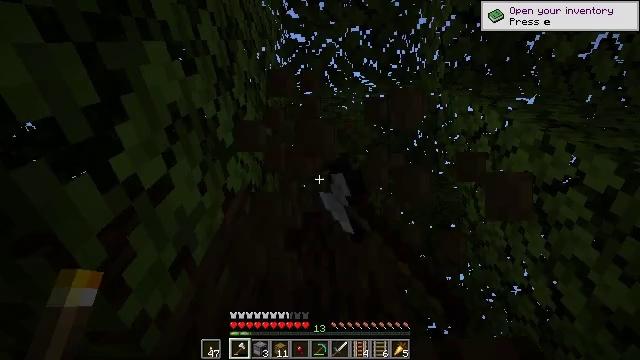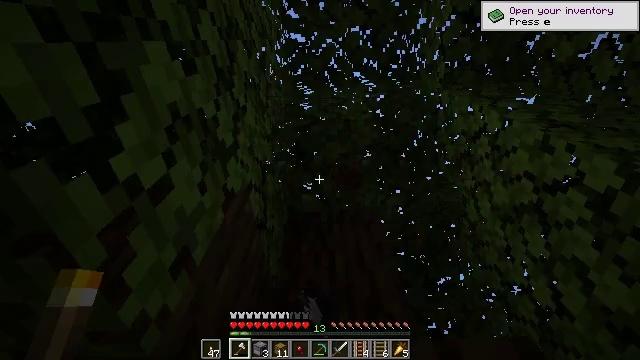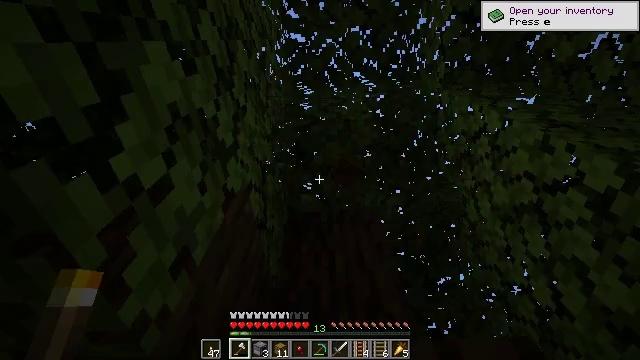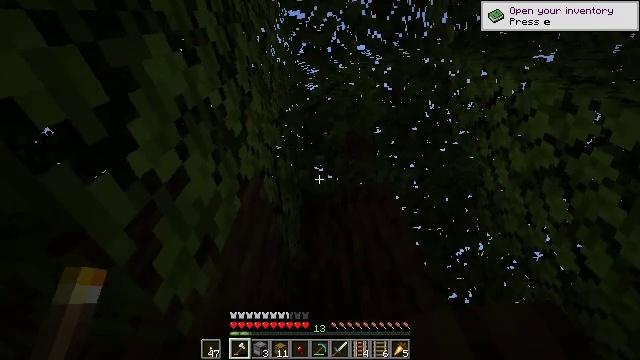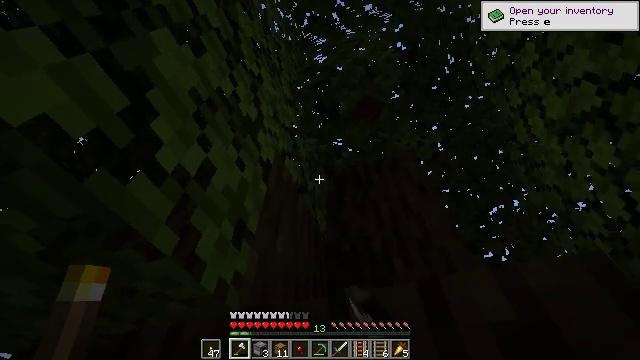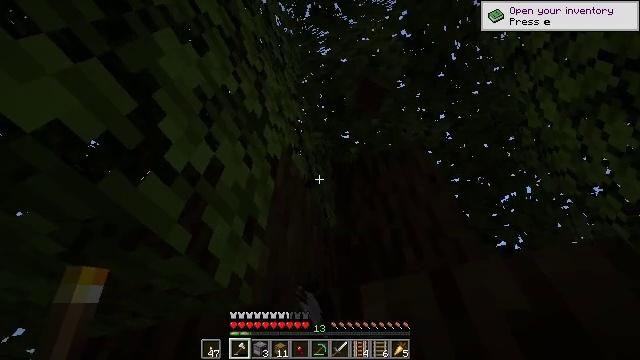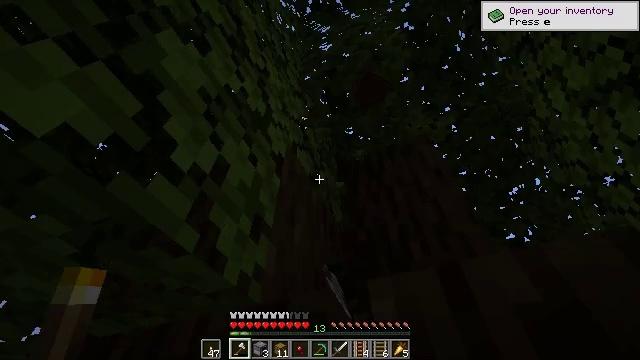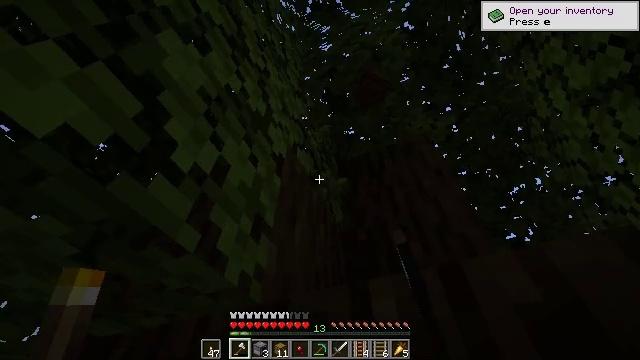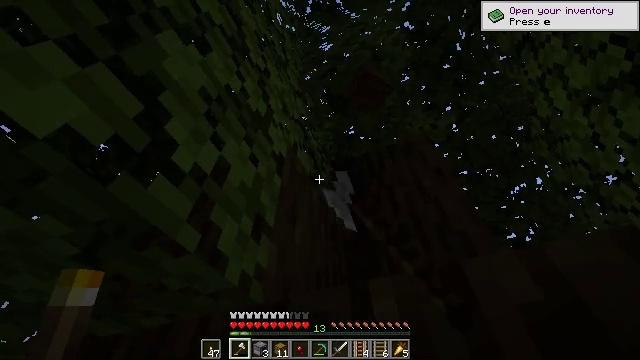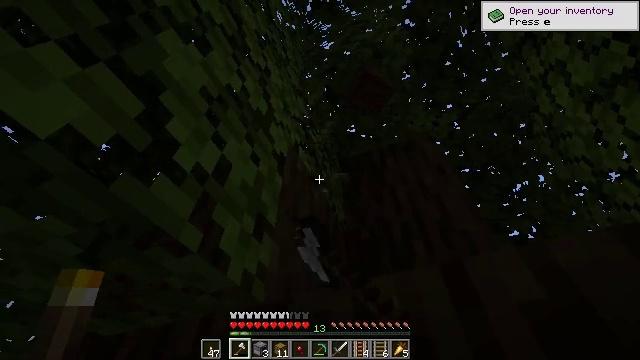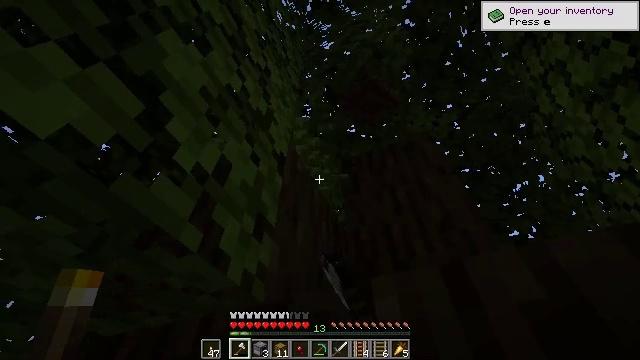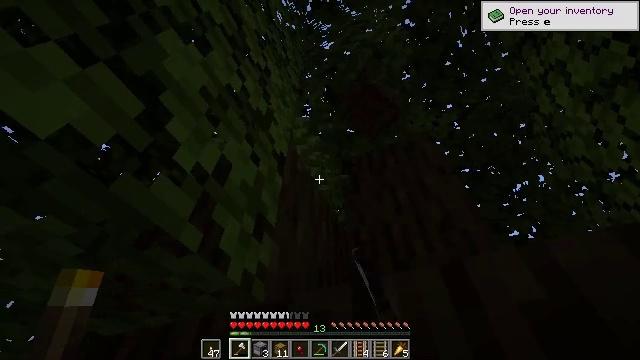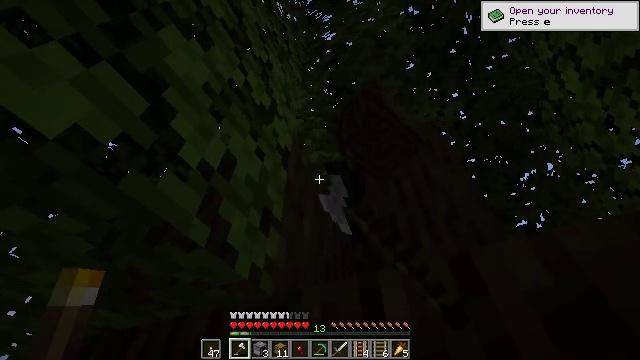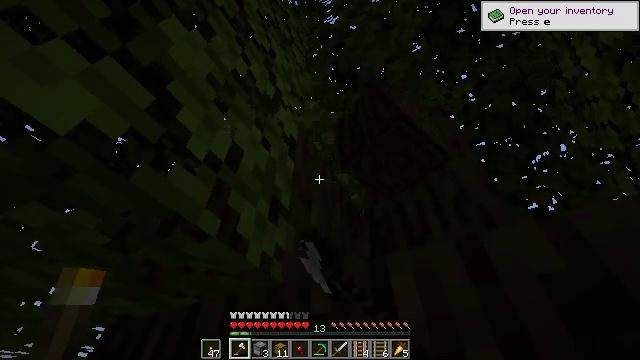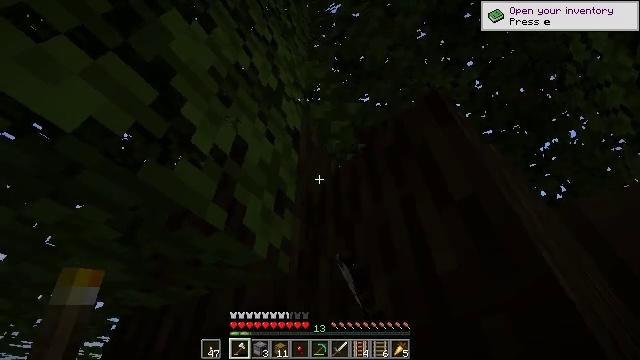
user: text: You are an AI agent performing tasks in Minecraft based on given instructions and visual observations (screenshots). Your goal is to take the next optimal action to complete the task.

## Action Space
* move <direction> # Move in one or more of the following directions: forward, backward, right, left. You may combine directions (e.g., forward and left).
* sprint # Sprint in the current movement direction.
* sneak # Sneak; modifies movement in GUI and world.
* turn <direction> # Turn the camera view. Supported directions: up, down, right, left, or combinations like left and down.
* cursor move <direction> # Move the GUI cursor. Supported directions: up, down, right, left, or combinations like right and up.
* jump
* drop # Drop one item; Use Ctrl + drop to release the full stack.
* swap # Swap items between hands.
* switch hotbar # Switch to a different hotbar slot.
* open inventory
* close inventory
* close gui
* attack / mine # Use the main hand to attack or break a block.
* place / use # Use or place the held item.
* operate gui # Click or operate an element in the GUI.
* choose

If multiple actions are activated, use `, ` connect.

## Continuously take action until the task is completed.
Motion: motion action
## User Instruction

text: Use shears to efficiently mine dark oak leaves.
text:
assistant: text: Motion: attack / mine
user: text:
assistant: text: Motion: attack / mine
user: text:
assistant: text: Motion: turn left and down, attack / mine
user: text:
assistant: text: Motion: turn left and down, attack / mine
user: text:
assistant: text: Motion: turn left and down, attack / mine
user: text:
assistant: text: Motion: turn left, attack / mine
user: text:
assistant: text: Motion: attack / mine
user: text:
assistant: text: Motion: attack / mine
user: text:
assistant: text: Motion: attack / mine
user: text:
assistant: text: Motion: attack / mine
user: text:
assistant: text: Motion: attack / mine
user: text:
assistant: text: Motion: turn left and down, attack / mine
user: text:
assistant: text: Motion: turn left and down, attack / mine
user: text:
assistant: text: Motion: turn left and down, attack / mine
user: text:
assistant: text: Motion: attack / mine